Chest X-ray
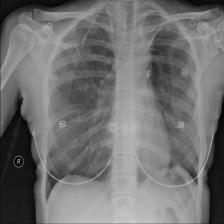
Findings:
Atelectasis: negative
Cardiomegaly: negative
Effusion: negative
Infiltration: negative
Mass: negative
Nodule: negative
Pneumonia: negative
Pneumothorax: negative
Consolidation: negative
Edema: negative
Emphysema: negative
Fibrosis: negative
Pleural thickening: negative
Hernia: negative